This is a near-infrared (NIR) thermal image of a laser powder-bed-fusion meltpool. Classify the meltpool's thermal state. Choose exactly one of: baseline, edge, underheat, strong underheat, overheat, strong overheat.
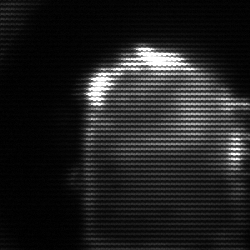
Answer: baseline